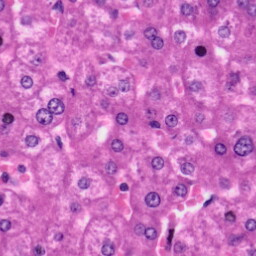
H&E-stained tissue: Liver